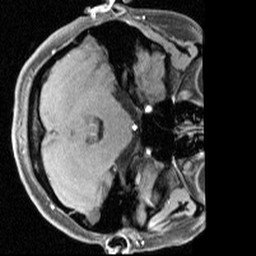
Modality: angio
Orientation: axial
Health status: ill
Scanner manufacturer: siemens
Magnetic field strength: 1.5 T
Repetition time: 0.039 s
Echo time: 0.00502 s